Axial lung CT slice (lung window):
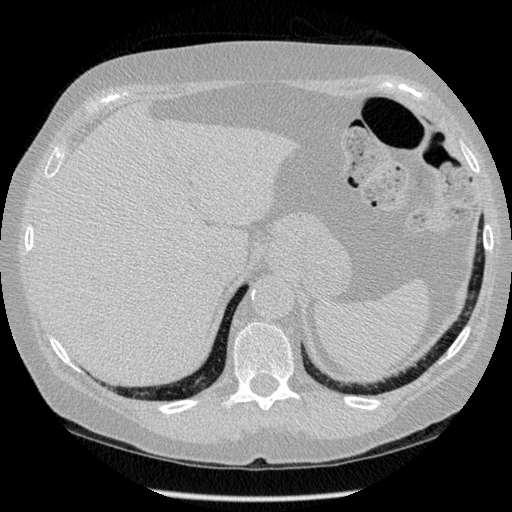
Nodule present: no